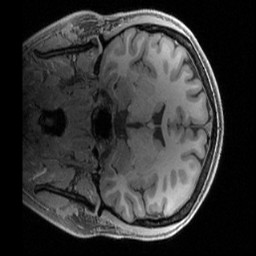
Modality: T1w
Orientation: coronal
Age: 29
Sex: female
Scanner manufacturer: siemens
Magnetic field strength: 3 T
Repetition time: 2.4 s
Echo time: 0.00224 s